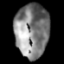
Tissue: lung
Cell type: T cells
Senescence score: 0.2328
Nuclear area (px): 1791
Mean DAPI intensity: 131.078